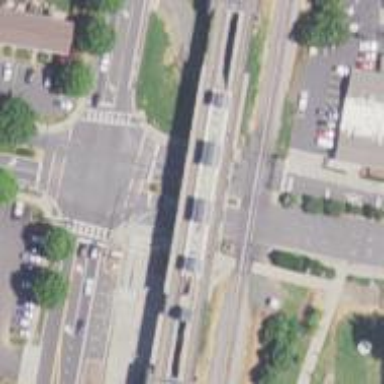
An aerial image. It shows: Bridge for light rail railway electrified with contact line.